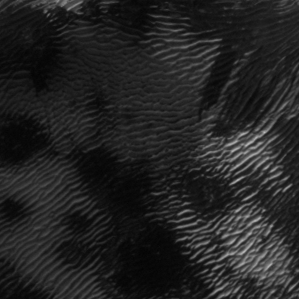
Label: frost